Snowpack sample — Rabbit Ears Pass, Jackson County, Colorado, USA (12/17/25, 1:08 PM MST)
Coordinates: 40.387, -106.625
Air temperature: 34 °F
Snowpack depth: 46 cm
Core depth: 40 cm
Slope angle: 6°, slope face: 165°
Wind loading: medium
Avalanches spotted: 0
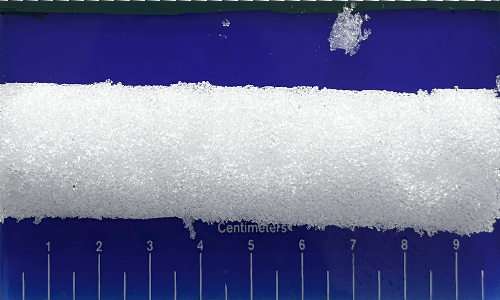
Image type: core
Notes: No avalanches spotted nearby, although collected in a meadowy area with minimal risk on this face of the pass.